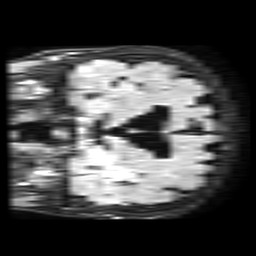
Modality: FLAIR
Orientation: coronal
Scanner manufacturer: philips
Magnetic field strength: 1.5 T
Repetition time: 6 s
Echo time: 0.1048 s